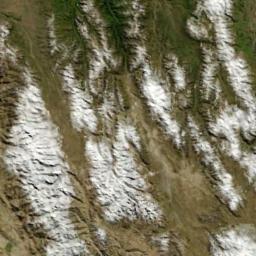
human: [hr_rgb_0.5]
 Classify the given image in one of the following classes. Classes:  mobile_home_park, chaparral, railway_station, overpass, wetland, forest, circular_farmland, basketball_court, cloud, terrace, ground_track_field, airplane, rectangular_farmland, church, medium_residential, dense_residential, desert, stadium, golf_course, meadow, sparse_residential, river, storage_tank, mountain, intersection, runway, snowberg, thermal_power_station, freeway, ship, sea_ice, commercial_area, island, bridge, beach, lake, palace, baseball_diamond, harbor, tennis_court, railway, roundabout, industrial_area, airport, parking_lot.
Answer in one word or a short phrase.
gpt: snowberg